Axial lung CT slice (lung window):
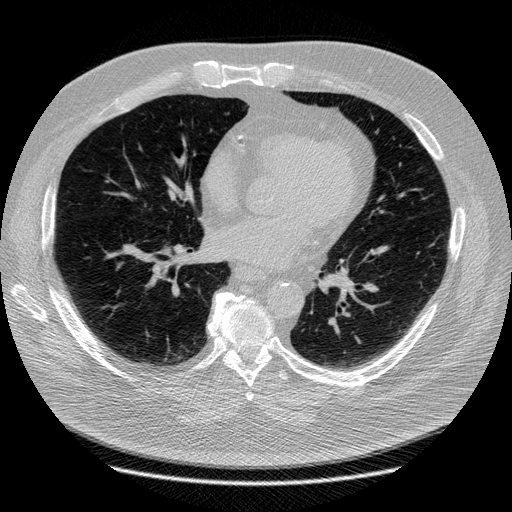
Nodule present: no